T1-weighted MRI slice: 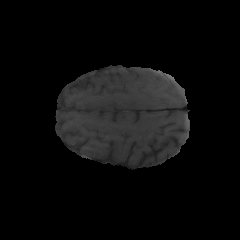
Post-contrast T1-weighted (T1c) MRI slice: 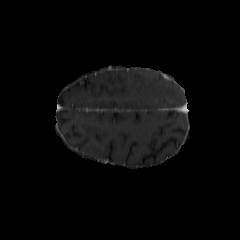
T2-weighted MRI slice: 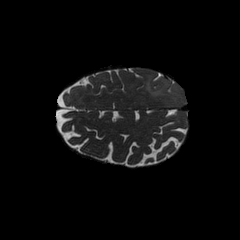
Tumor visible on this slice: yes